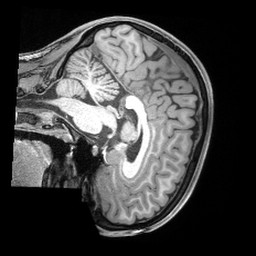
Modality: T1w
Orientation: sagittal
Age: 20
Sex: female
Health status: healthy
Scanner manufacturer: siemens
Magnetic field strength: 3 T
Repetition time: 2.4 s
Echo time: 0.00194 s